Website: slack
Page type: billing-address
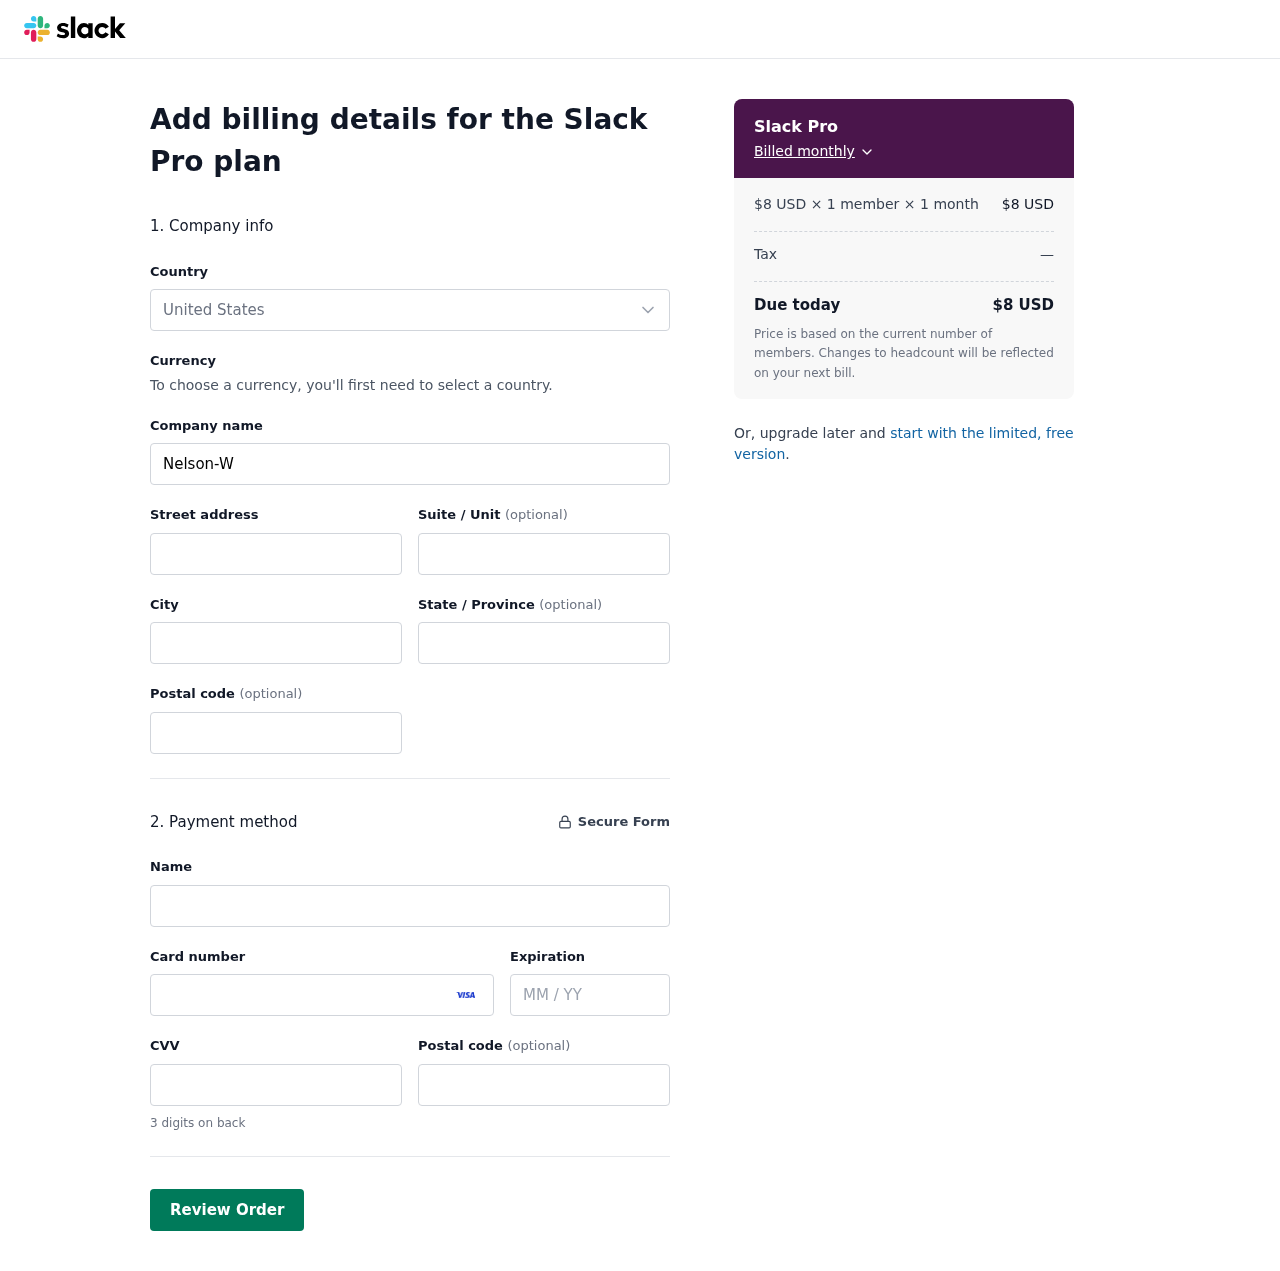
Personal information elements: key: PII_CARD_CVV
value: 806
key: PII_CARD_EXPIRY
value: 12/27
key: PII_CARD_NUMBER
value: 4628 7312 3011 9483
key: PII_CITY
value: Jodyburgh
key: PII_COMPANY
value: Nelson-Warner
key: PII_COUNTRY
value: United States
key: PII_FULLNAME
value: William Gray
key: PII_POSTCODE
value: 26151
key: PII_STATE
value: Utah
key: PII_STREET
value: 48529 Fischer Port
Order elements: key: ORDER_PLAN_PRICE
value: $8 USD
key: ORDER_NUM_MEMBERS
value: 1 member
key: ORDER_NUM_MONTHS
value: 1 month
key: ORDER_SUBTOTAL
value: $8 USD
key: ORDER_TAX
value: —
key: ORDER_TOTAL
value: $8 USD